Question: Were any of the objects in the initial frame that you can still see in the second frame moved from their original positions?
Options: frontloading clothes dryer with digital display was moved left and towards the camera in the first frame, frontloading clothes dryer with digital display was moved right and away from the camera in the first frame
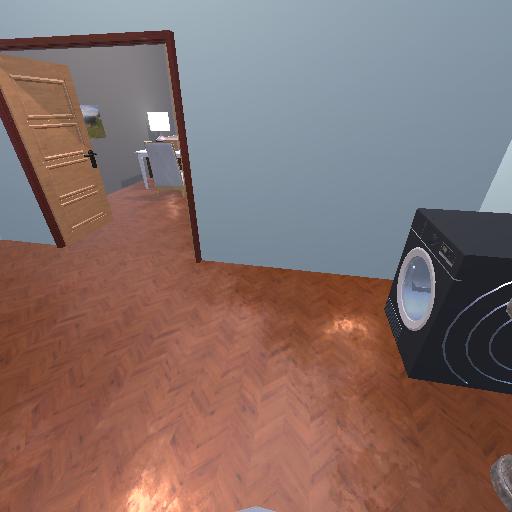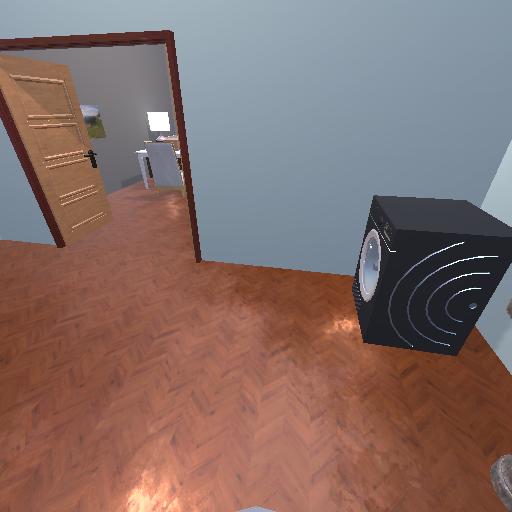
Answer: frontloading clothes dryer with digital display was moved left and towards the camera in the first frame